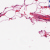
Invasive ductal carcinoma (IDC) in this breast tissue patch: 0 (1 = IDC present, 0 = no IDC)